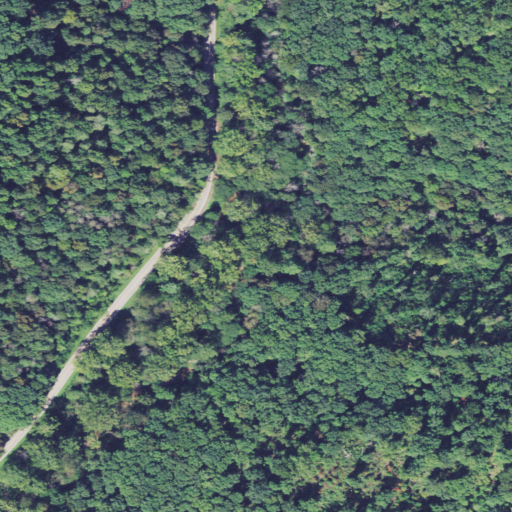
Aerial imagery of valley in Ohio named Ogg Hollow containing deciduous forest and open development